Question: I have the following form:

Using this HTML:
'''
<form id="user_form" name="user_form">
<input id="firstname" type="text" name="firstname" placeholder="Vorname" required>
<br>
<input id="lastname" type="text" name="lastname" placeholder="Nachname" required>
<br>
<input id="nickname" type="text" name="nickname" placeholder="Nickname" required>
<br>
<input id="email" type="email" name="email" placeholder="Email" required>
<br>
<input id="conditions" type="checkbox" name="conditions" required>Ich bin mit den <a id="show_2">Teilnahmebedingungen</a> einverstanden!
<br>
<input id="user_save" type="submit" value="Speichern">
</form>
'''
And this CSS:
'''
#user_form input[type="text"], input[type="email"], input[type="submit"] {
width: 80%;
display: block;
margin: 0 auto;
height: 50px !important;
font-size: 18px;
line-height: normal;
line-height: 32px/;
/* for IE 8 */
}
#user_form input[type="checkbox"] {
width: 80%;
display: inline !important;
margin: 0 !important;
padding: 0 !important;
height: 50px !important;
}
'''
What i dont understand is:
1. Why isnt the checkbox aligned to the left. There should not be that padding to the left of the checkbox. i set margin and padding to 0.
2. Why is there so much space between the checkbox and the text right of the textbos? The Text needs to be directly to the right of the checkbox with maybe 20px padding. I also need that text to be centered vertically
3. Why is the text not linebreaking? the checkbox together with the text should have a width of 80% like all the other inputs.
Hope you can help me.
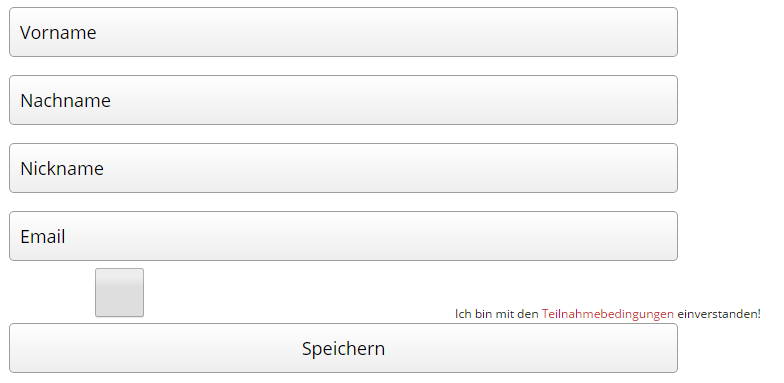
Answer: <URL> here is what you need. Just layer a div around it
'''
#user_form input[type="text"], input[type="email"], input[type="submit"] {
width: 80%;
display: block;
margin: 0 auto;
height: 50px !important;
font-size: 18px;
line-height: normal;
line-height: 32px/;
/* for IE 8 */
}
#user_form input[type="checkbox"] {
display: inline !important;
margin: 0 !important;
padding: 0 !important;
height: 50px !important;
float: left;
}
#checkbox_div {
width: 80%;
margin: 0 auto;
line-height: 50px;
}
'''
'''
<form id="user_form" name="user_form">
<input id="firstname" type="text" name="firstname" placeholder="Vorname" required>
<br>
<input id="lastname" type="text" name="lastname" placeholder="Nachname" required>
<br>
<input id="nickname" type="text" name="nickname" placeholder="Nickname" required>
<br>
<input id="email" type="email" name="email" placeholder="Email" required>
<br>
<div id="checkbox_div"><input id="conditions" type="checkbox" name="conditions" required>Ich bin mit den <a id="show_2">Teilnahmebedingungen</a> einverstanden!</div>
<br>
<div style="clear: both"></div>
<input id="user_save" type="submit" value="Speichern">
</form>
'''